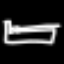
Label: bed